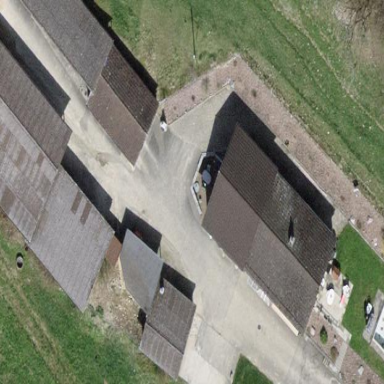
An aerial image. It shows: Farmyard in rural farm setting.